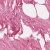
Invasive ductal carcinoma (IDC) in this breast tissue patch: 0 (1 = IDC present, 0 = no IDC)